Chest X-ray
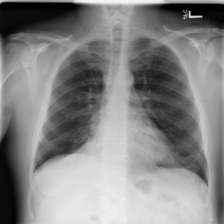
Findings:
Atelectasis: negative
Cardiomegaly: negative
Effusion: negative
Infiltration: negative
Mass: negative
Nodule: negative
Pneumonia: negative
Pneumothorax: negative
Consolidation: negative
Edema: negative
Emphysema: negative
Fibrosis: negative
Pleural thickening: negative
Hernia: negative